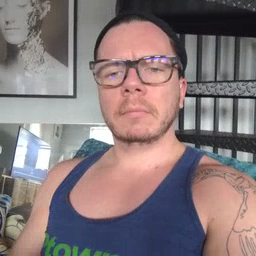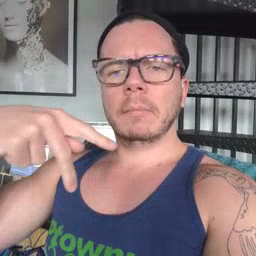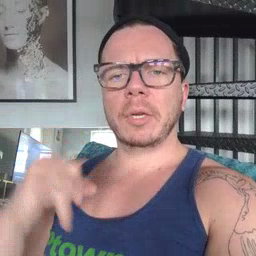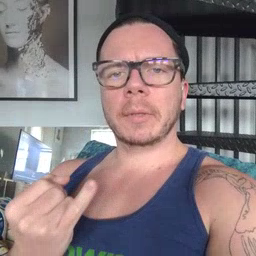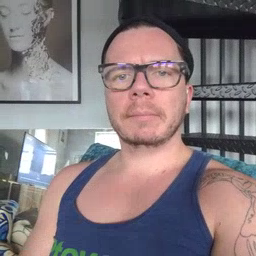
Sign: pajamas